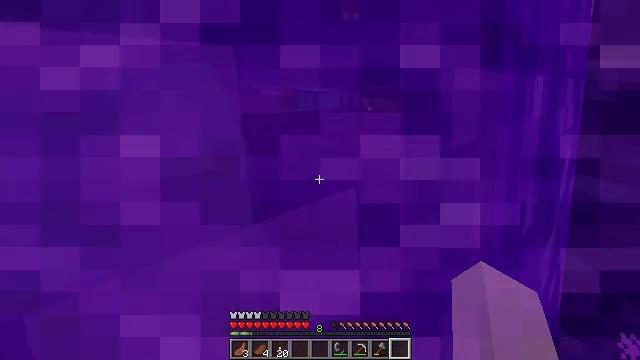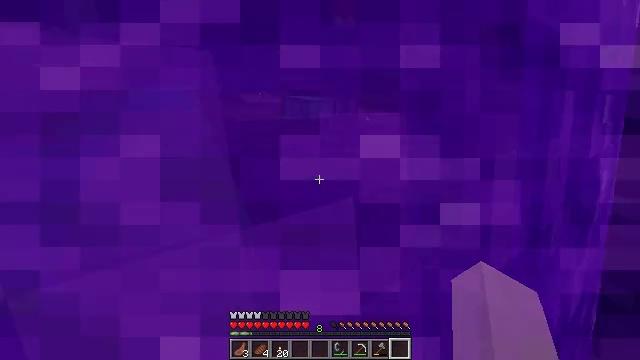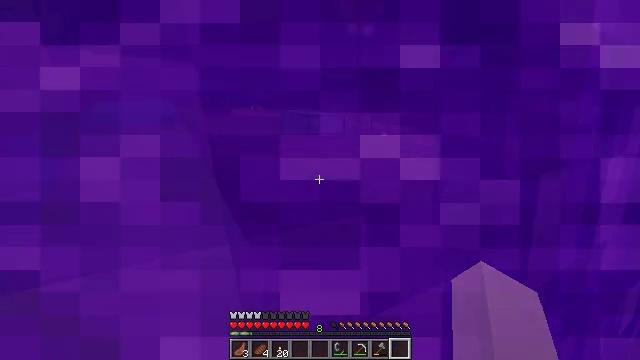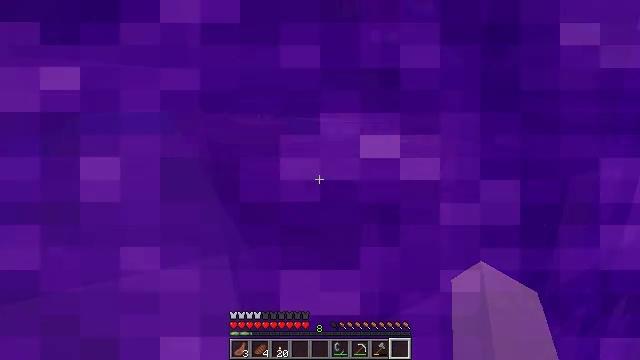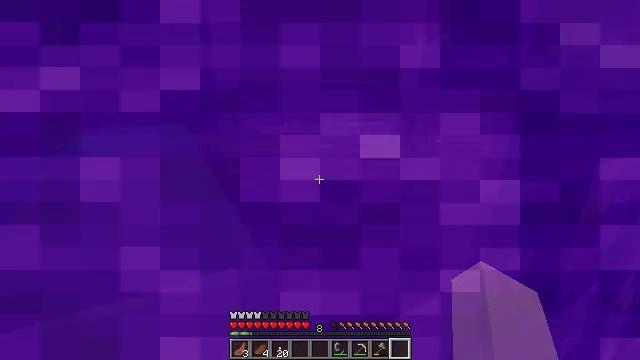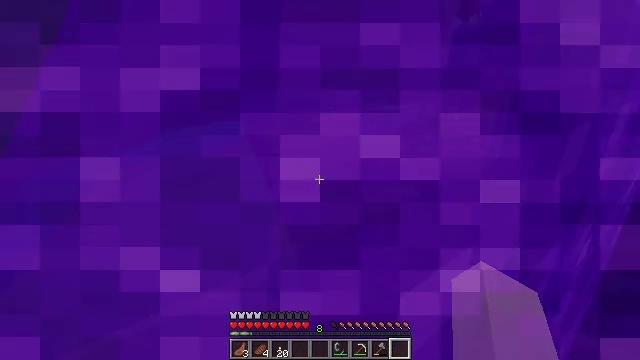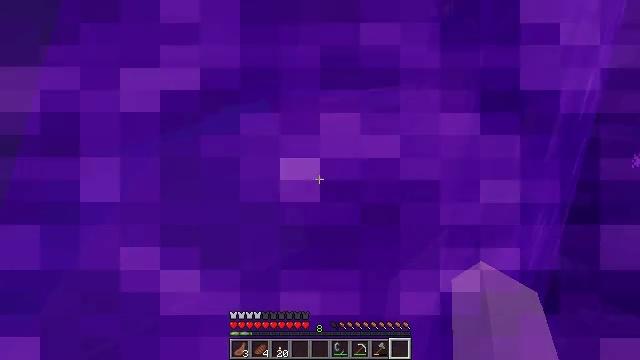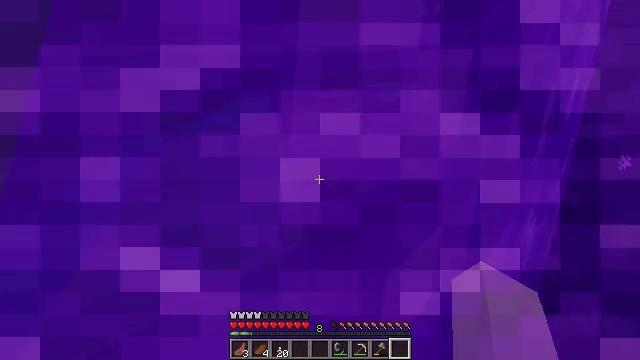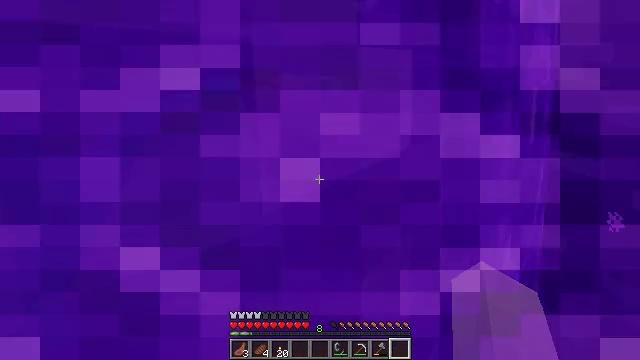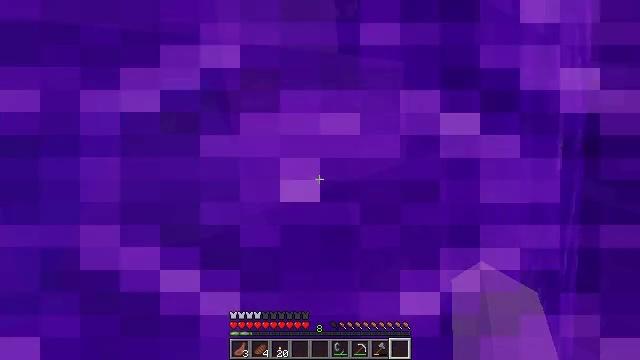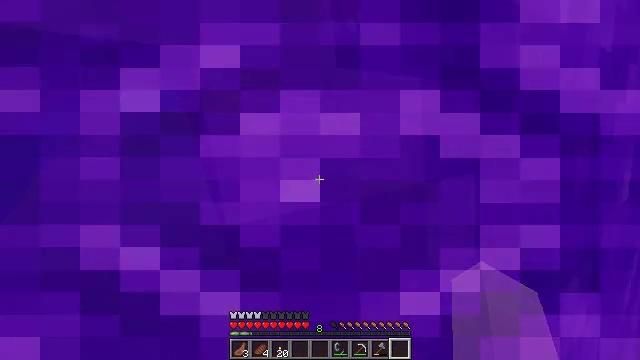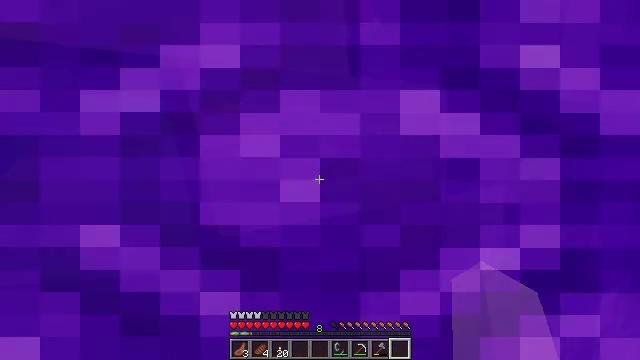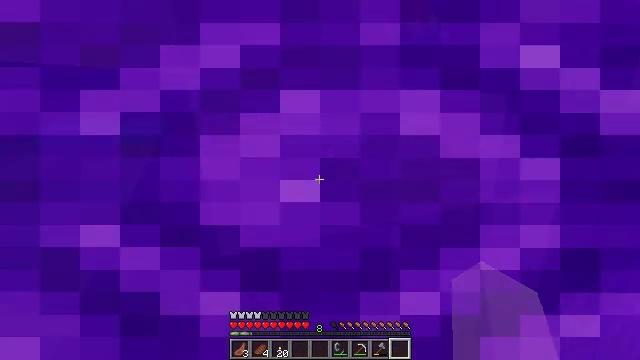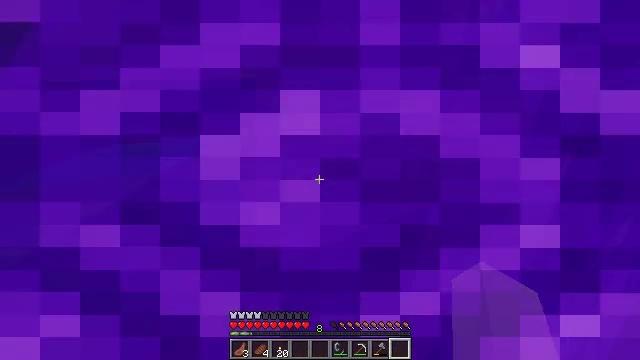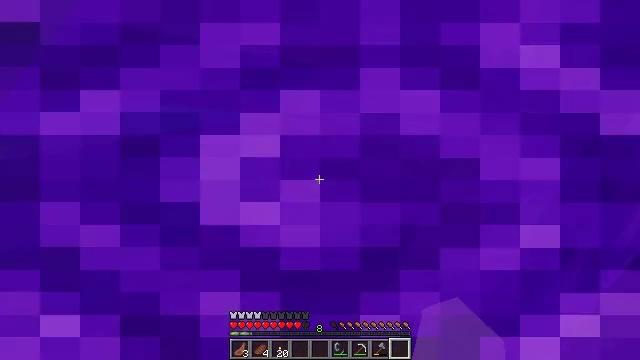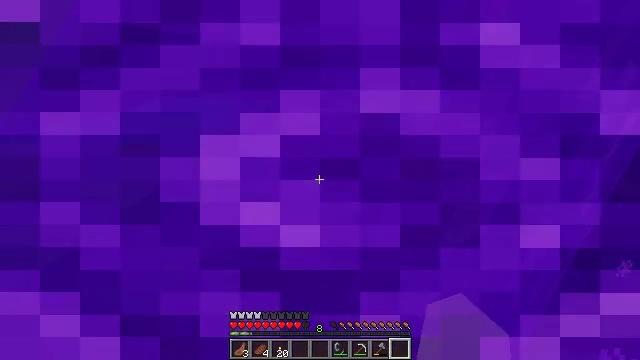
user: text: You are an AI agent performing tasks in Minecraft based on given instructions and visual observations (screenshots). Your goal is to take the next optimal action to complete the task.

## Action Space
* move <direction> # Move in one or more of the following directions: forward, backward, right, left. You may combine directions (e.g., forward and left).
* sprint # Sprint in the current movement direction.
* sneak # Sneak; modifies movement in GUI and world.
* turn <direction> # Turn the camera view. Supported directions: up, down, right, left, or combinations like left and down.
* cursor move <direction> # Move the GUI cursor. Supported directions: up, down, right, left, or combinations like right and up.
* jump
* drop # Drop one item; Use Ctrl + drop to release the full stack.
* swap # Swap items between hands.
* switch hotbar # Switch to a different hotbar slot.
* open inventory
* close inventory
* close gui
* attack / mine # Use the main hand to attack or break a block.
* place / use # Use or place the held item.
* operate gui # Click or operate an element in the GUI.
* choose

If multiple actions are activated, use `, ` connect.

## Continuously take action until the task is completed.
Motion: motion action
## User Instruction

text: Kill a magma cube.
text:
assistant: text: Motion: no_op
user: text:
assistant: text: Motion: no_op
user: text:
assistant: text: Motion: no_op
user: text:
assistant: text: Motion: no_op
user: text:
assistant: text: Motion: no_op
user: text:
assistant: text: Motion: no_op
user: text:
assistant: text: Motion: no_op
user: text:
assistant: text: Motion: no_op
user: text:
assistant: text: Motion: no_op
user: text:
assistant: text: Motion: no_op
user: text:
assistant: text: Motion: no_op
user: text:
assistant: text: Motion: no_op
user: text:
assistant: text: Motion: no_op
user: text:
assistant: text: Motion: no_op
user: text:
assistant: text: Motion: no_op
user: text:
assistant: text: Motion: no_op
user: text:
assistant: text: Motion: no_op
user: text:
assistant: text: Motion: no_op
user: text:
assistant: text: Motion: no_op
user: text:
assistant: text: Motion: no_op
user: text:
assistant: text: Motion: no_op
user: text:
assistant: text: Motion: no_op
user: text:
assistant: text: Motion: no_op
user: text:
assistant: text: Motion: no_op
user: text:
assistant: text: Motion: no_op
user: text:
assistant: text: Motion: no_op
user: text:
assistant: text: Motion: no_op
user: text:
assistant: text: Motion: no_op
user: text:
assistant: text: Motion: no_op
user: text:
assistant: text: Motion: no_op